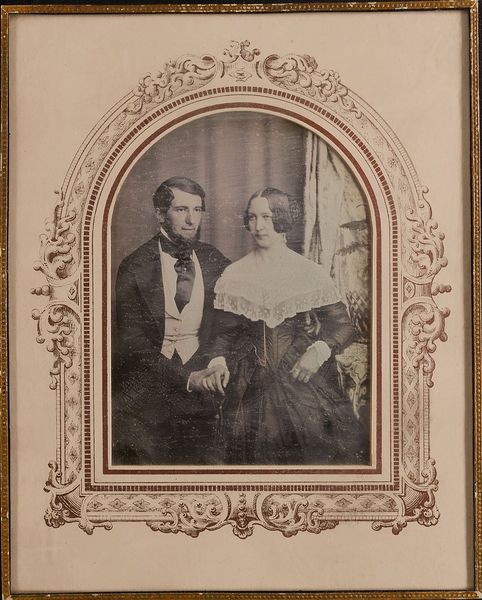
Titel: Otto Christian Gaedechens und seine Frau Elise, geb. Hansen
Künstler: Carl Ferdinand Stelzner
Standort: Hamburg
Institution: Museum für Kunst und Gewerbe Hamburg
Schlagwörter: mann, frau, figur, paar, foto, fotografie, photographie, doppelbildnis, doppelportrait, photo, ehe, lichtbild, daguerreotypie, bildwerke, angewandte und bildende kunst, hessische systematik, porträtfotografie, porträtphotographie, doppelporträt, verheiratetes paar, matrimonium, ehestand